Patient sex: M
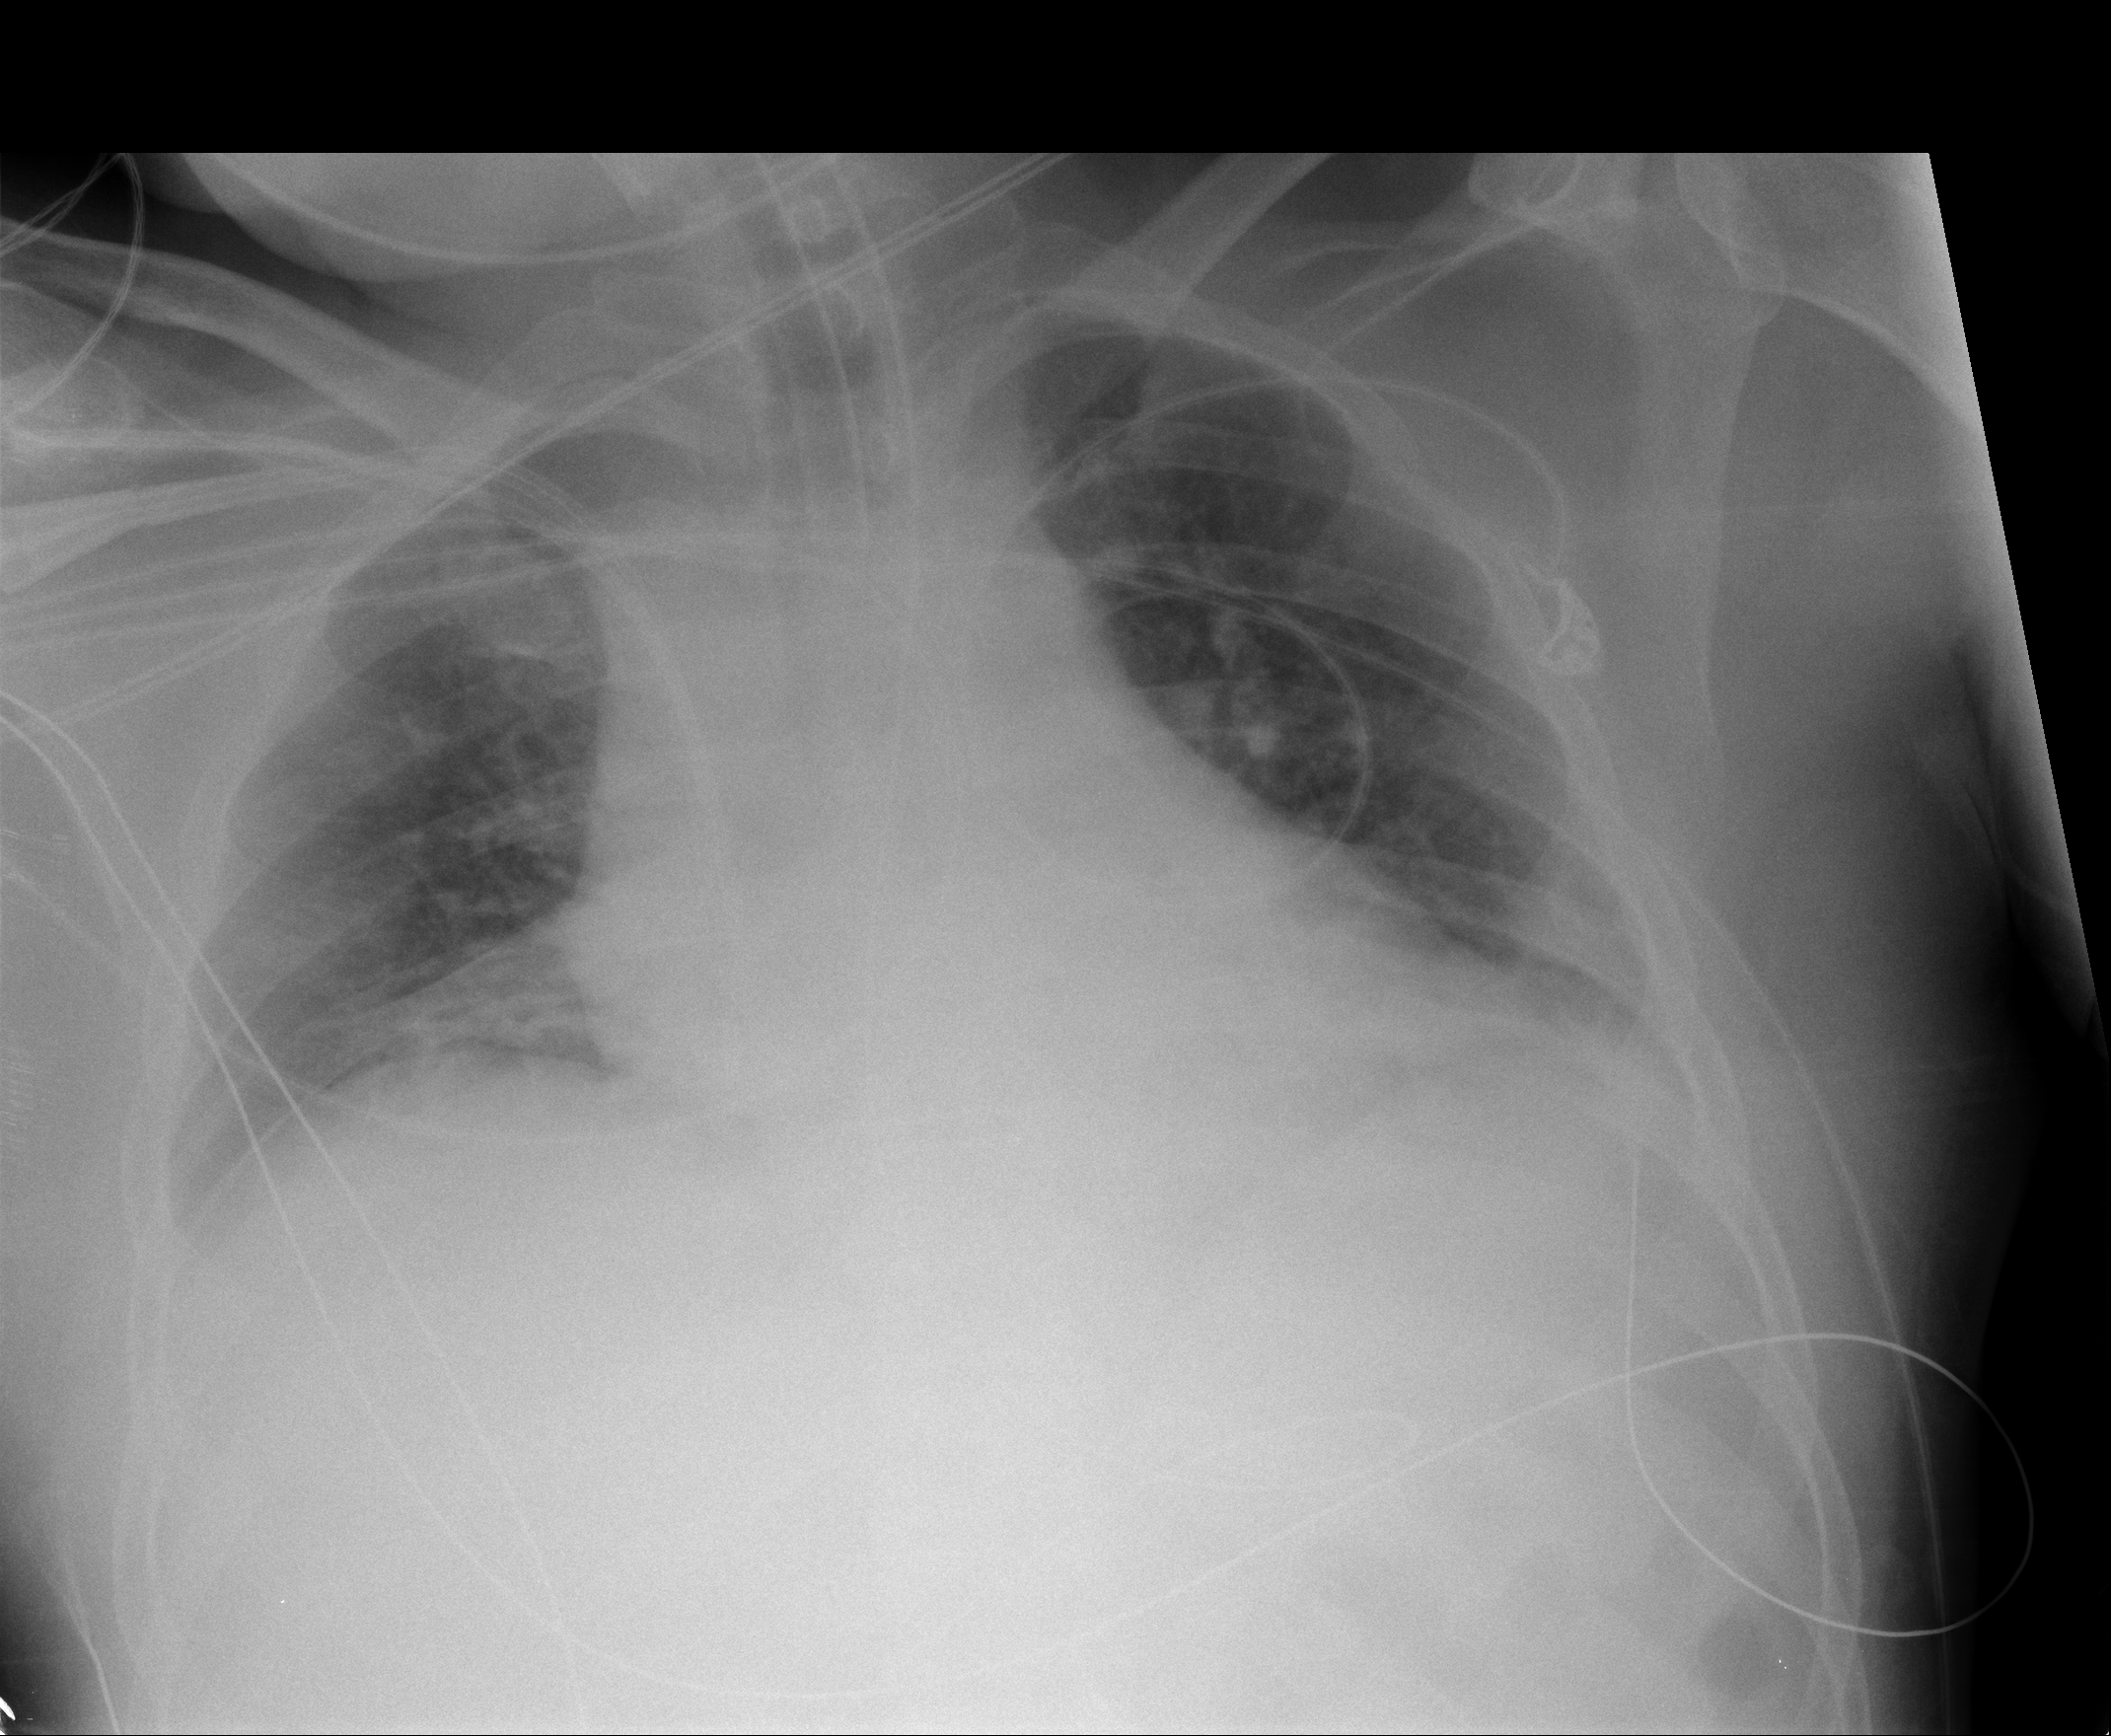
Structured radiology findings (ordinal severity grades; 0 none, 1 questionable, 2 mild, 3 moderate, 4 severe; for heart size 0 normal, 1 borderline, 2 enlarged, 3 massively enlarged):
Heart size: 0
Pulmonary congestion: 0
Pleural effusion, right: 0
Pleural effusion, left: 0
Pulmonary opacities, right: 1
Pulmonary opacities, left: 0
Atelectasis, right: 2
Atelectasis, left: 0